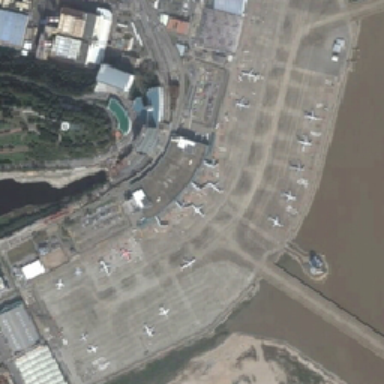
There is a lake near the airport .